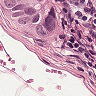
Metastatic tissue present: yes